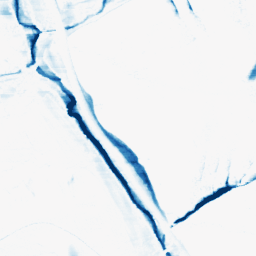
Category: morphological
Decomposition family: morphological_rect
Decomposition parameters: operation: closing
width: 20
height: 3
Upsampling method: cubic_mitchell
Upsampling parameters: scale: 8
Upsampling scale: 8